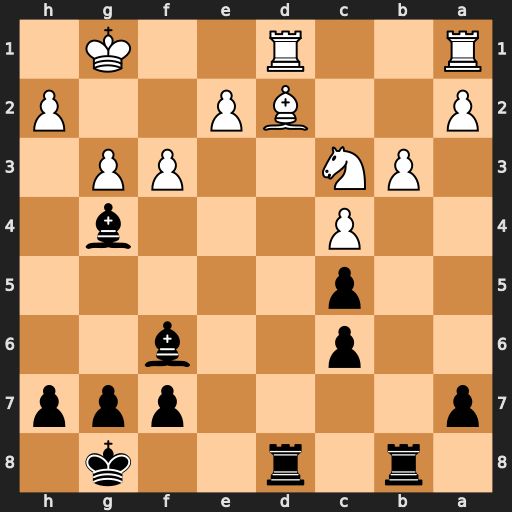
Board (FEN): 1r1r2k1/p4ppp/2p2b2/2p5/2P3b1/1PN2PP1/P2BP2P/R2R2K1
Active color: b
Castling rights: -
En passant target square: -
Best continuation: Rxd2 Rxd2 Bxc3 Rad1 Bxd2